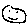
Label: smiley face